Aerial crown-view tile of a tropical tree (Barro Colorado Island, Panama), acquired 20240813:
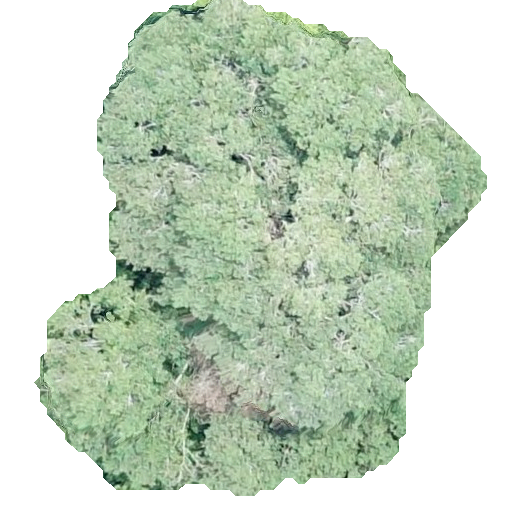
Species: Calophyllum longifolium
GBIF accepted scientific name: Calophyllum longifolium
Crown area: 235.035 m²